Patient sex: M
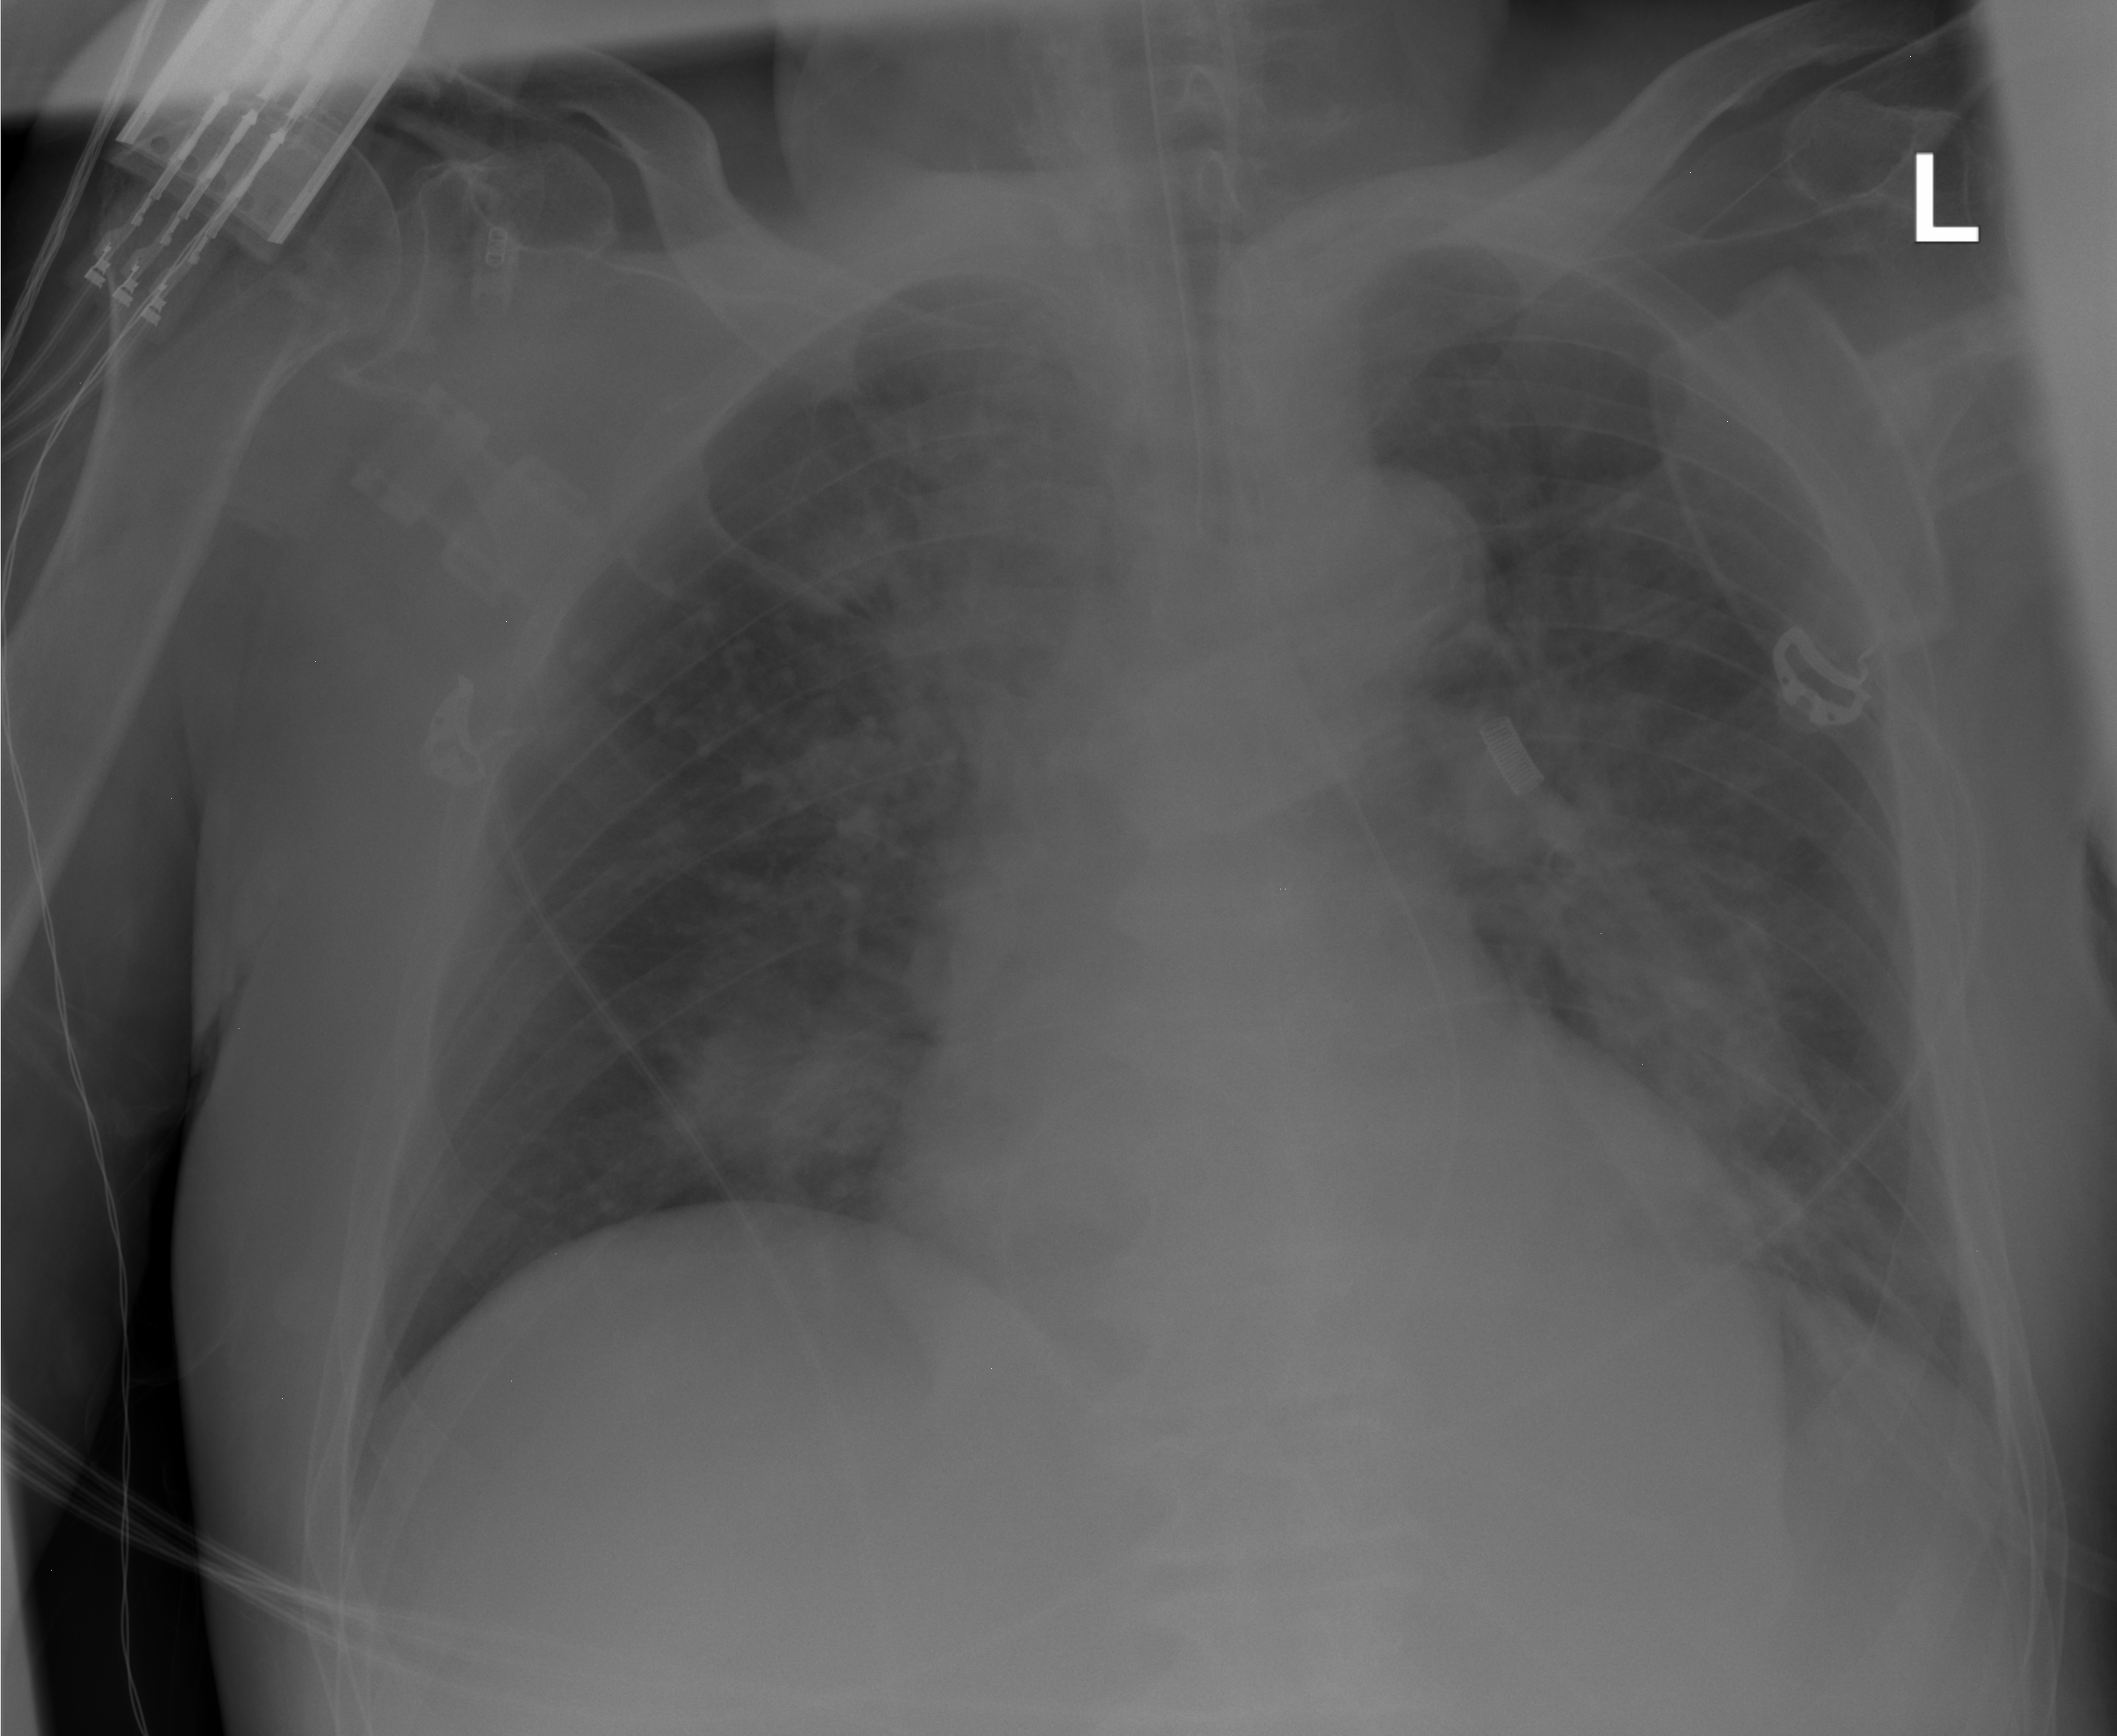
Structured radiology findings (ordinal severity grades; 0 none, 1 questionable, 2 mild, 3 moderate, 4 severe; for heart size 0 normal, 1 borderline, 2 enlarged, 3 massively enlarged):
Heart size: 0
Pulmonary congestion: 3
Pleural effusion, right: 0
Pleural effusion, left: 0
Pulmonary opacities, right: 3
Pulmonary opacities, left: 3
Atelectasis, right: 2
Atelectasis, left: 2